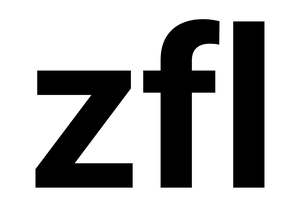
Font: Roboto_Bold